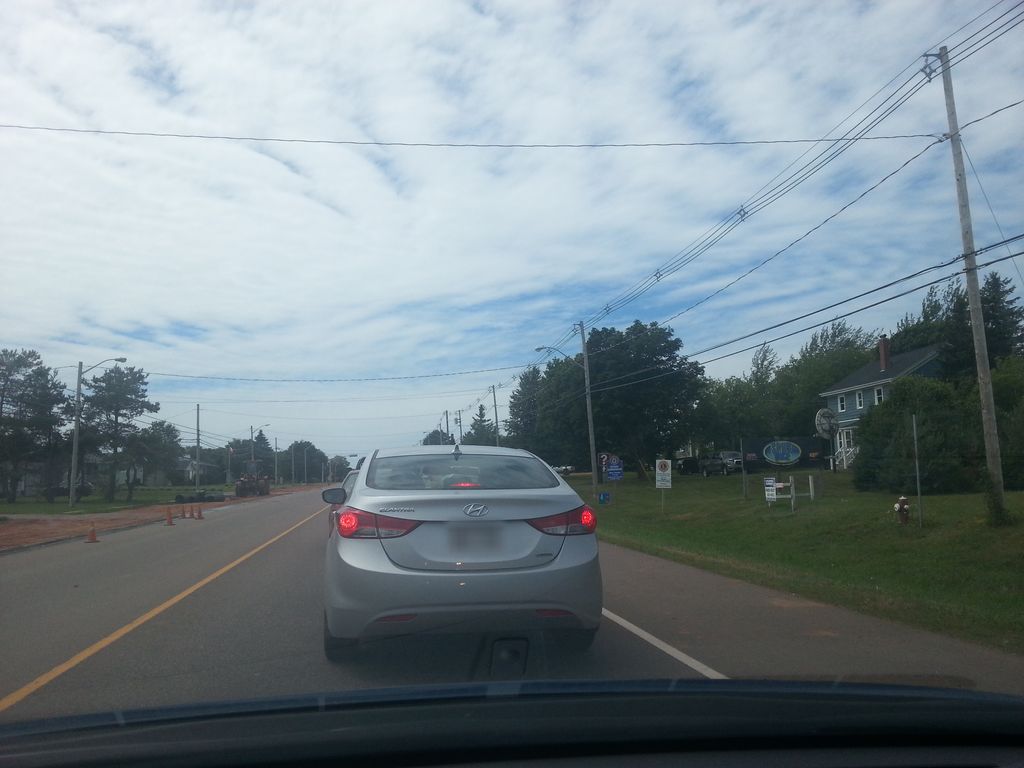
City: charlottetown